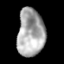
Tissue: lung
Cell type: Others
Senescence score: 0.2159
Nuclear area (px): 1260
Mean DAPI intensity: 169.58